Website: apple
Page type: customer-info-address
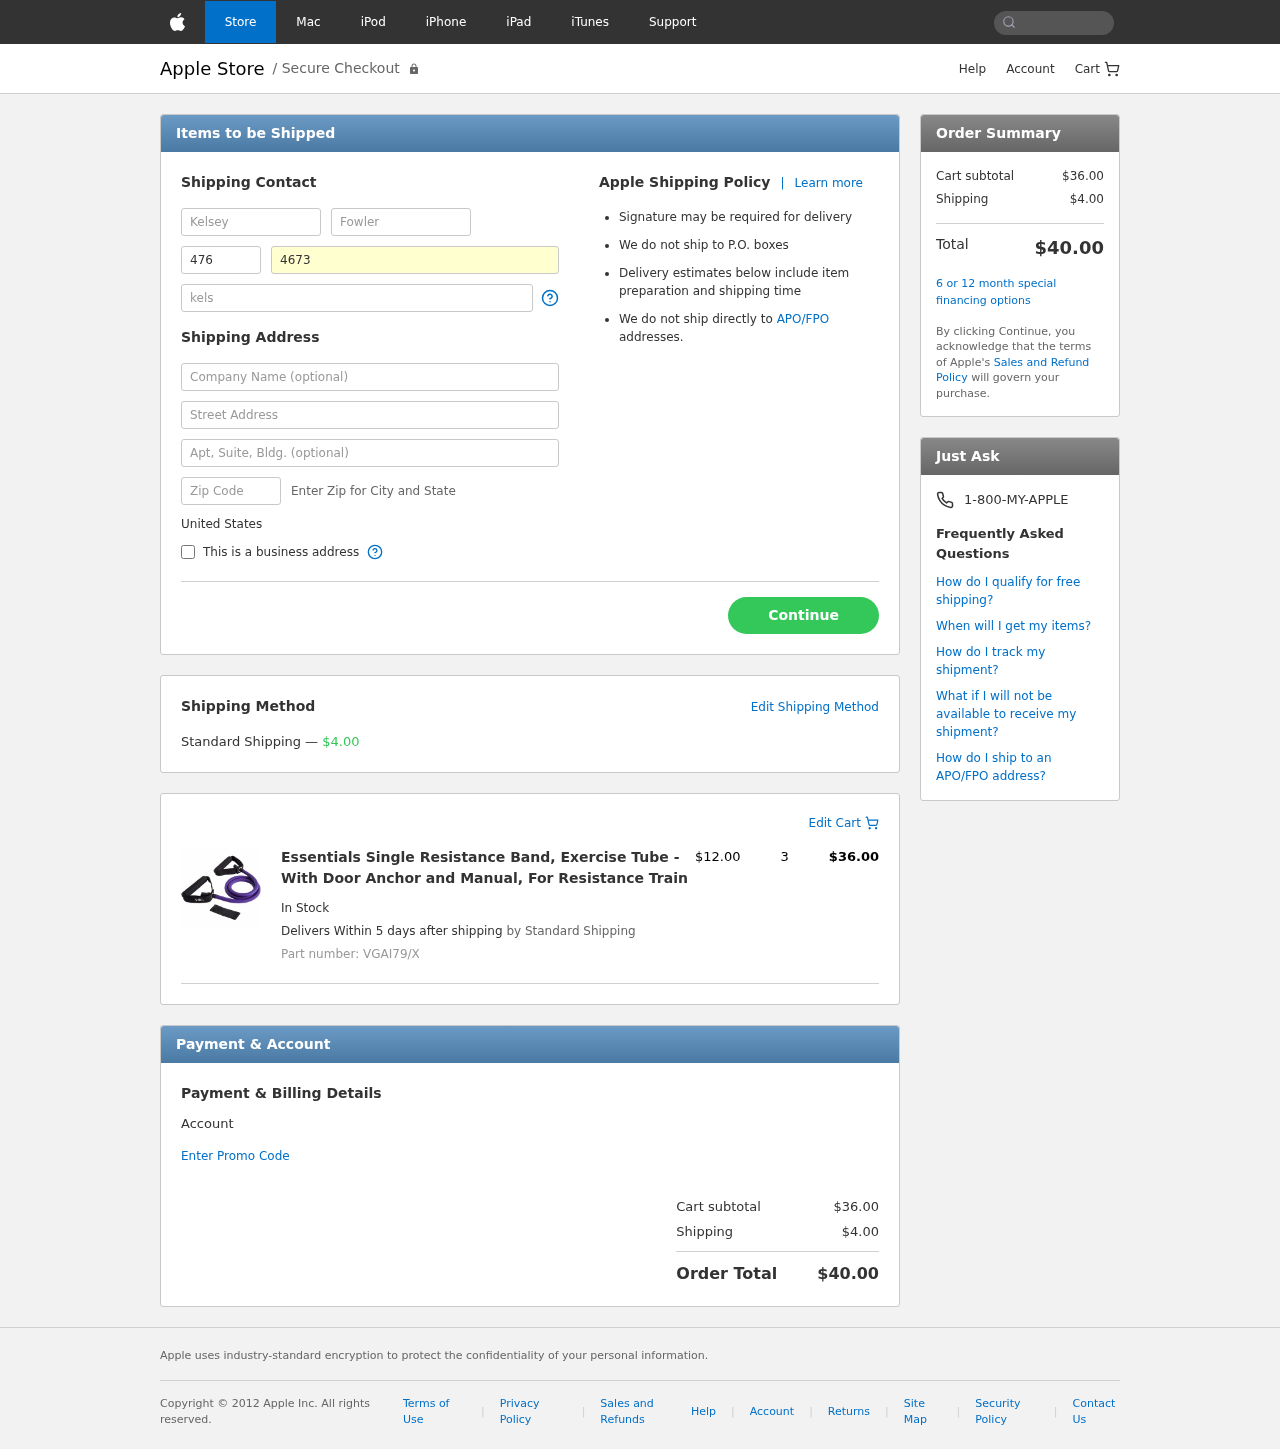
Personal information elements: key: PII_COUNTRY
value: United States
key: PII_FIRSTNAME
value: Kelsey
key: PII_LASTNAME
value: Fowler
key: PII_PHONE_AREA
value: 476
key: PII_PHONE_LINE
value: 4673
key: PII_EMAIL
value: kelsey_fowler@gmail.com
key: PII_STREET
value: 95558 Carney Mall
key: PII_STREET2
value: Suite 897
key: PII_POSTCODE
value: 28133
Product elements: key: PRODUCT1_NAME
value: Essentials Single Resistance Band, Exercise Tube - With Door Anchor and Manual, For Resistance Train
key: PRODUCT1_PRICE
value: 12
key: PRODUCT1_QUANTITY
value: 3
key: PRODUCT1_SKU
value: VGAI79/X
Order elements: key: ORDER_SHIPPING_COST
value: $4.00
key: ORDER_ITEM_TOTAL
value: $36.00
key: ORDER_SUBTOTAL
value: $36.00
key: ORDER_TOTAL
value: $40.00